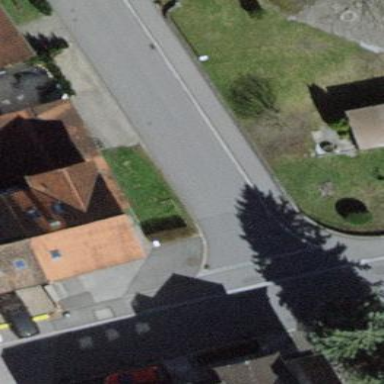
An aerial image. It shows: Semi-detached house.